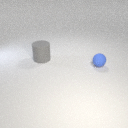
large gray rubber cylinder to the left of small blue rubber sphere